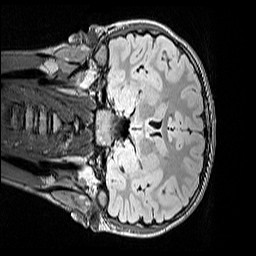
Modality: FLAIR
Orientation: coronal
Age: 10
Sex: female
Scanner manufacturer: siemens
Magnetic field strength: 3 T
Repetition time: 5 s
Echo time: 0.388 s